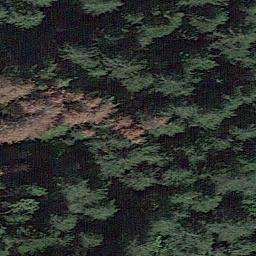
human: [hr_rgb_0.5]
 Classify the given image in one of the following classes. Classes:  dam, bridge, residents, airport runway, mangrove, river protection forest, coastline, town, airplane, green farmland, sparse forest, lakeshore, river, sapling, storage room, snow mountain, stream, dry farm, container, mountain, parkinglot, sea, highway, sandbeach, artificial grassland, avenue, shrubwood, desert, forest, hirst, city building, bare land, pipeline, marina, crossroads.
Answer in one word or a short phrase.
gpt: forest